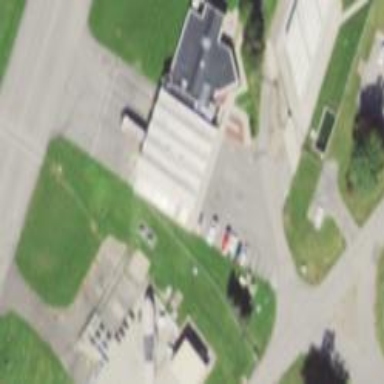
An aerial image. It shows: Airport fire station building.